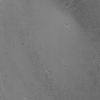
Label: not_dusty